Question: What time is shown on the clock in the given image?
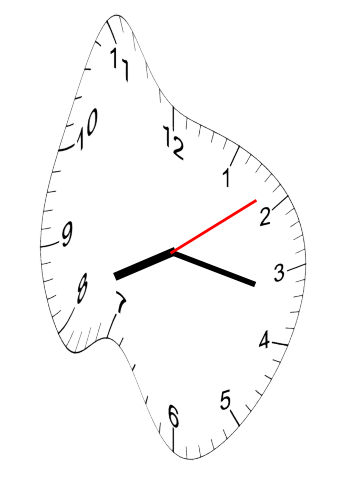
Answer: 08:17:09